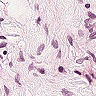
Metastatic tissue present: no